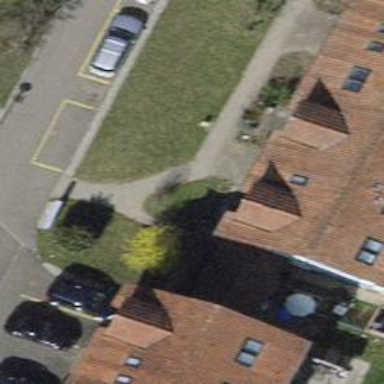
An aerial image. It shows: Simple house.